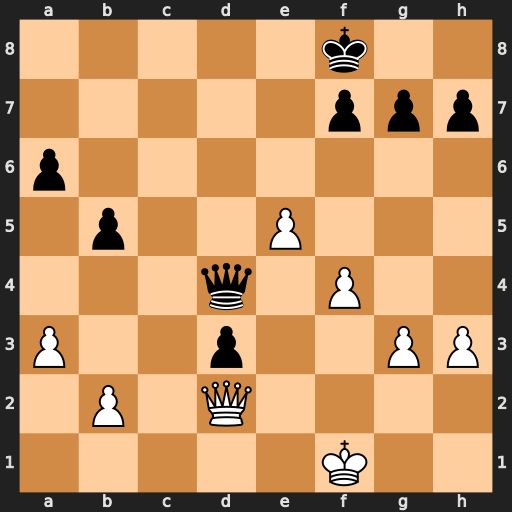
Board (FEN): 5k2/5ppp/p7/1p2P3/3q1P2/P2p2PP/1P1Q4/5K2
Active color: w
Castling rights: -
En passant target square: -
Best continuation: Qb4+ Qxb4 axb4